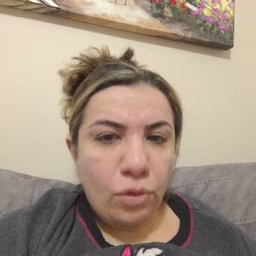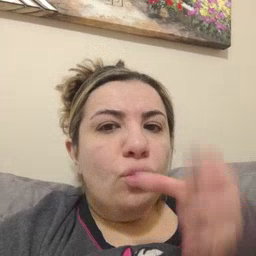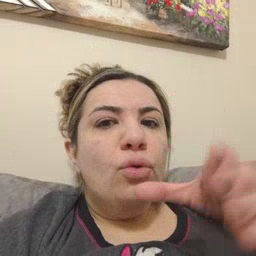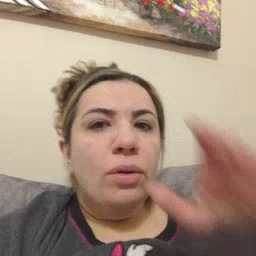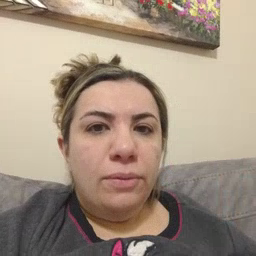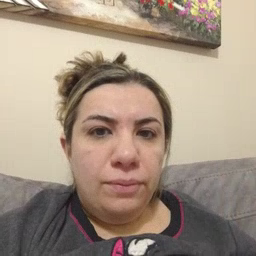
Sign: drink